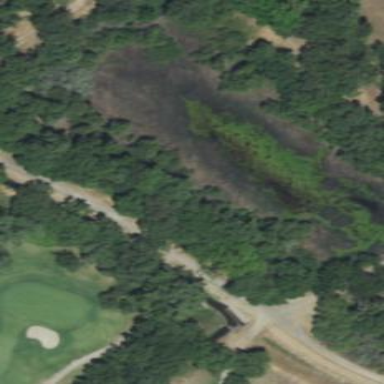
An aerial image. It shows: Water hazard on golf course.